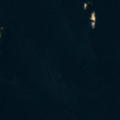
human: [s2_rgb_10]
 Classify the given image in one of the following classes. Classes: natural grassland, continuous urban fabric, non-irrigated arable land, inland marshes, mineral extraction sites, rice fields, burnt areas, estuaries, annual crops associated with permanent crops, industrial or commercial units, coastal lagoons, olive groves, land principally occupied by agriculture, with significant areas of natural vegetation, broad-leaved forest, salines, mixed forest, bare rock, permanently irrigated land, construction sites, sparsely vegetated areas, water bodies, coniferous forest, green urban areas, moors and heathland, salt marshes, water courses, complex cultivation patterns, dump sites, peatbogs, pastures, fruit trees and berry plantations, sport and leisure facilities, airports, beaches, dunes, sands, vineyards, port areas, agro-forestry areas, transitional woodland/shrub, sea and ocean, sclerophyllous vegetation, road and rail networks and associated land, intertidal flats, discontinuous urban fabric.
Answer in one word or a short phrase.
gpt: sea and ocean